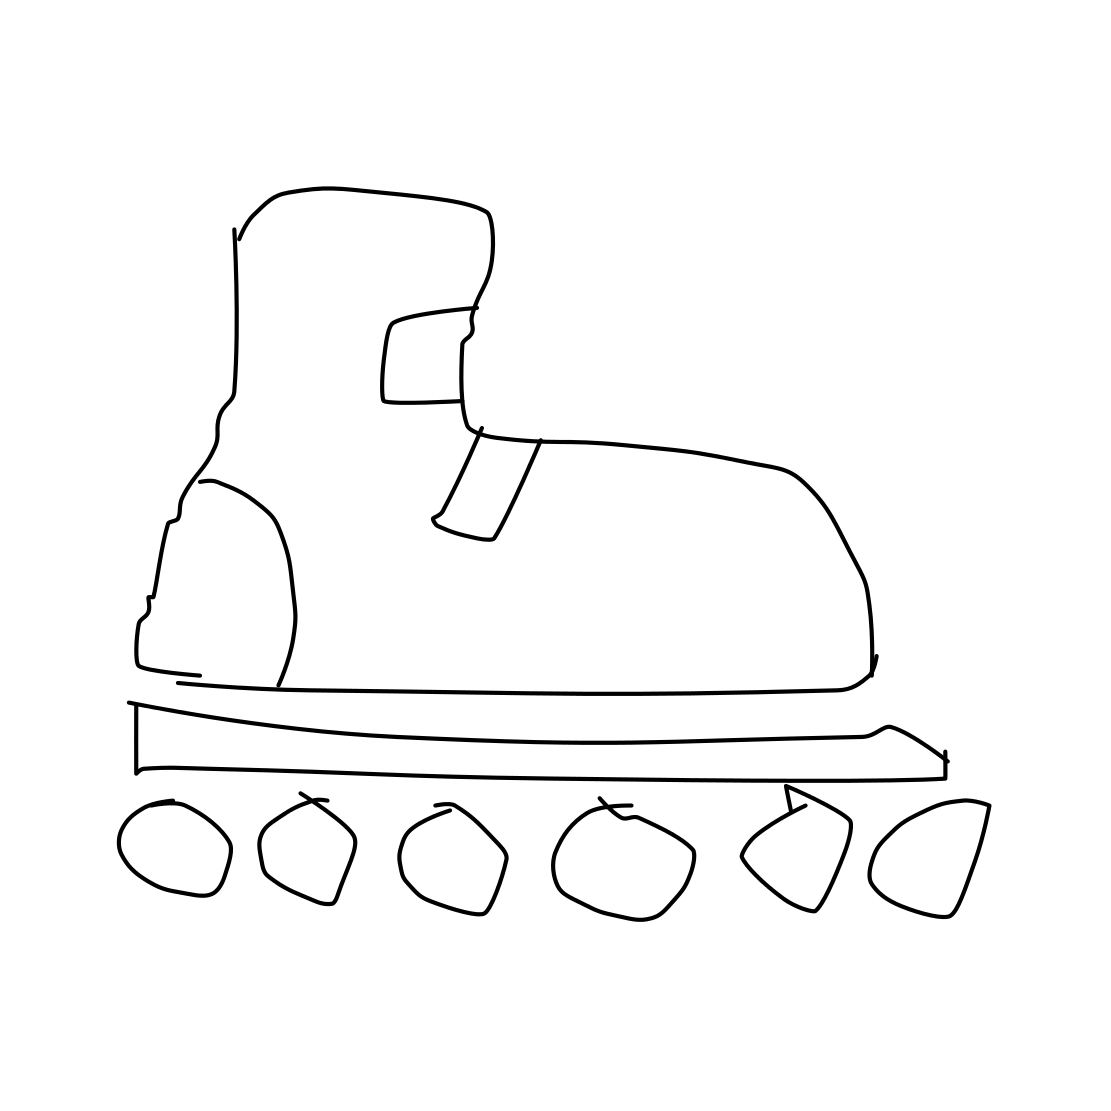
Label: rollerblades